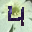
Label: 4